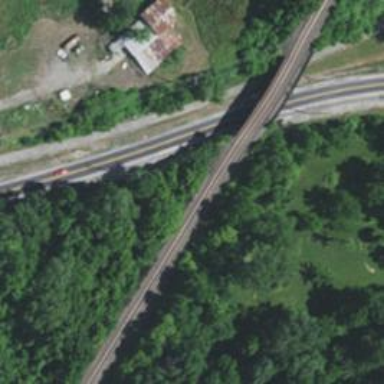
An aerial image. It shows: Bridge over railway line.